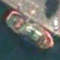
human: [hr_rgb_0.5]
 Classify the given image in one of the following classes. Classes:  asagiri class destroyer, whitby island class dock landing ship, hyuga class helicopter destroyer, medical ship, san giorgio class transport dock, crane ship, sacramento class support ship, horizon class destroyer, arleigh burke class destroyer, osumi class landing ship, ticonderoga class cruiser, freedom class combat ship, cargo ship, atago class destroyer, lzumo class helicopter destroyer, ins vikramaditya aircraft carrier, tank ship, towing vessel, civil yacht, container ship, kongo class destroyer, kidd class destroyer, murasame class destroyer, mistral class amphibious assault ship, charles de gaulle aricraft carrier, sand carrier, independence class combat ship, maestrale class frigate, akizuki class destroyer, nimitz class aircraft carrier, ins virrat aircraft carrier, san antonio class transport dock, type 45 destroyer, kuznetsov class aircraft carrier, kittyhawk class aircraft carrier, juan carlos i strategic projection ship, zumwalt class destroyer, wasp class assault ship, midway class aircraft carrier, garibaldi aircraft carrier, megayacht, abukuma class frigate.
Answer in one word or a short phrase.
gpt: Towing vessel